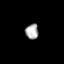
Tissue: prostate
Cell type: Myeloid cells
Senescence score: 0.3445
Nuclear area (px): 196
Mean DAPI intensity: 170.27